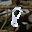
Label: 8